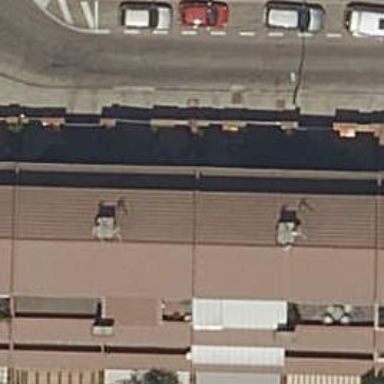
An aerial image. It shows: Terrace building.